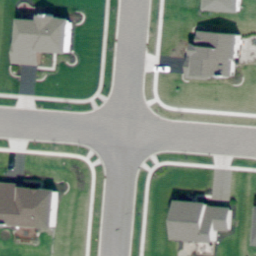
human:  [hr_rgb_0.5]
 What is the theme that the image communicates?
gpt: intersection